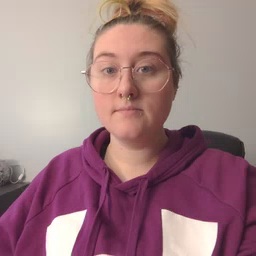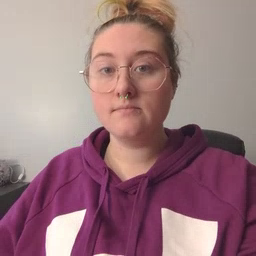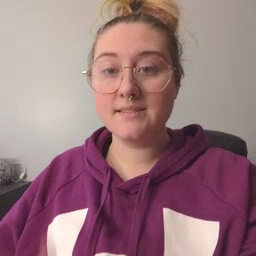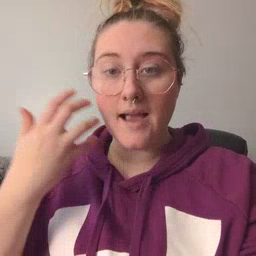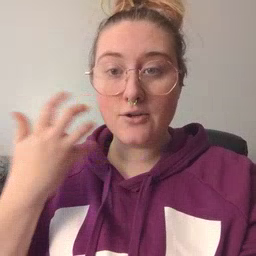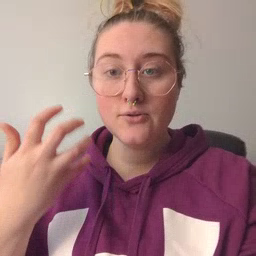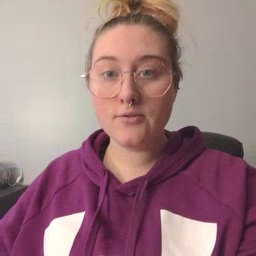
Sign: tiger